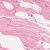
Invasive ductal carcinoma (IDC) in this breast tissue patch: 0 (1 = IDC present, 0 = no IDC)